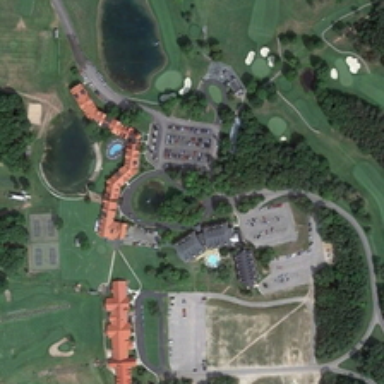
Blue, red and orange buildings are on the side of the road .